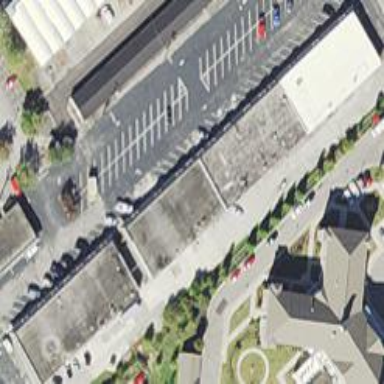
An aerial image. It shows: Commercial building.